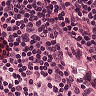
Metastatic tissue present: no